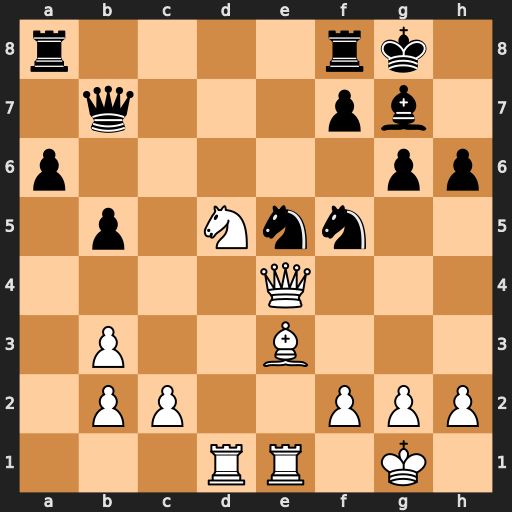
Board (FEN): r4rk1/1q3pb1/p5pp/1p1Nnn2/4Q3/1P2B3/1PP2PPP/3RR1K1
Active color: w
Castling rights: -
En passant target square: -
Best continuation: Nf6+ Bxf6 Qxb7